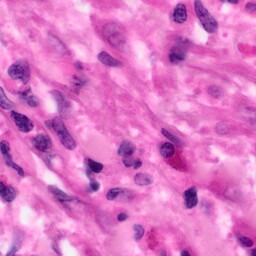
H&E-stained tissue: Pancreatic